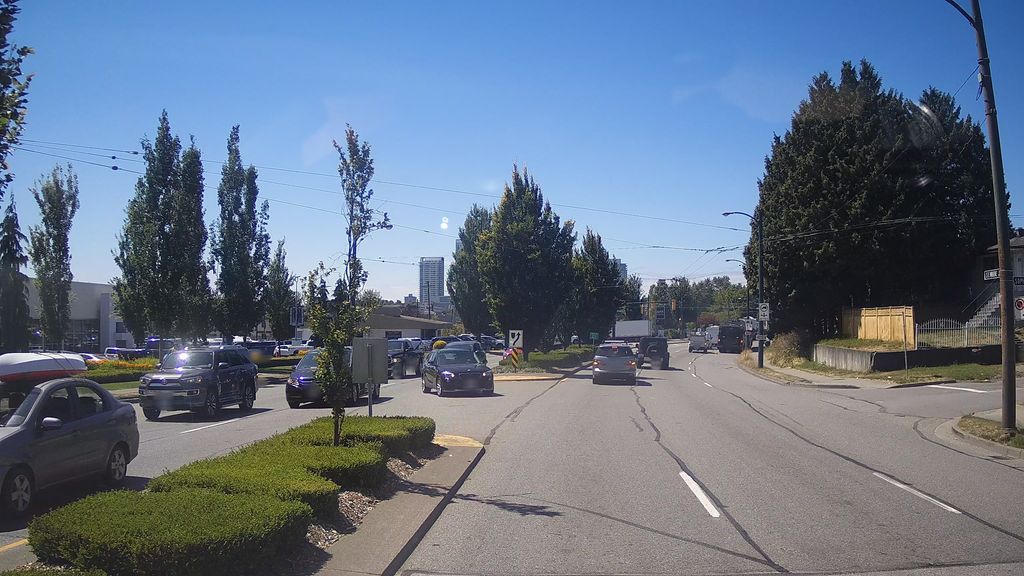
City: vancouver